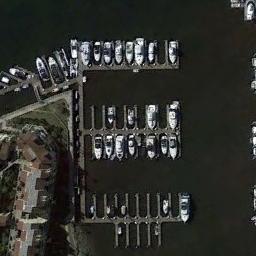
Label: harbor